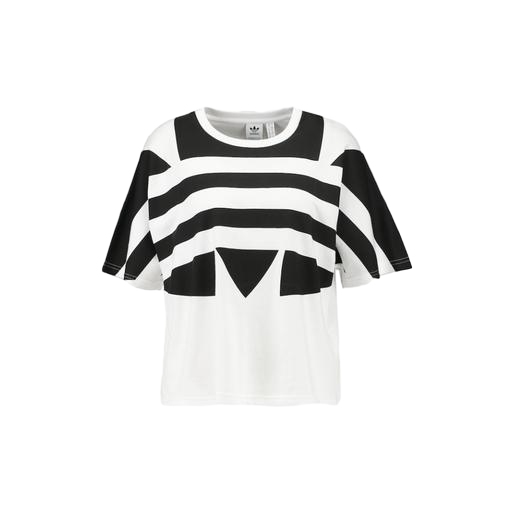
mid t-shirt, batwing t-shirt, graphic tee, white background